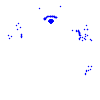
Particle: electron